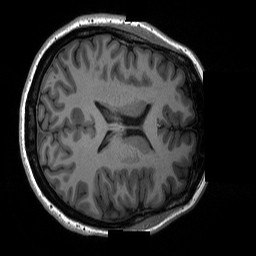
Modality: T1w
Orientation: axial
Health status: ill
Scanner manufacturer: siemens
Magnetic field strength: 3 T
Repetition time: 2.3 s
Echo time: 0.00226 s